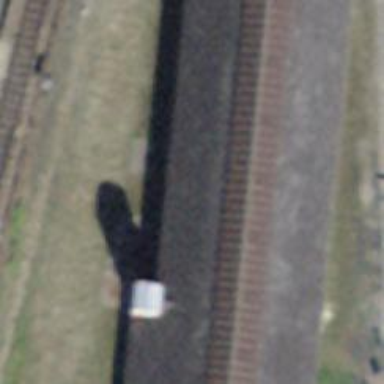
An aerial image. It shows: Engine shed building located near railway.